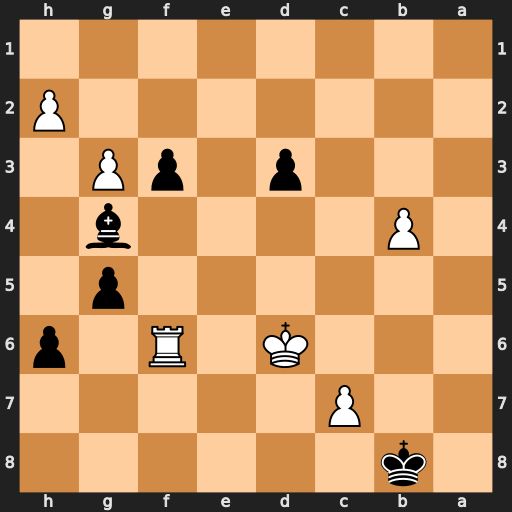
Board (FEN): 1k6/2P5/3K1R1p/6p1/1P4b1/3p1pP1/7P/8
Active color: b
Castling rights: -
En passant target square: -
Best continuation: Kb7 Rf8 d2 Rb8+ Ka7